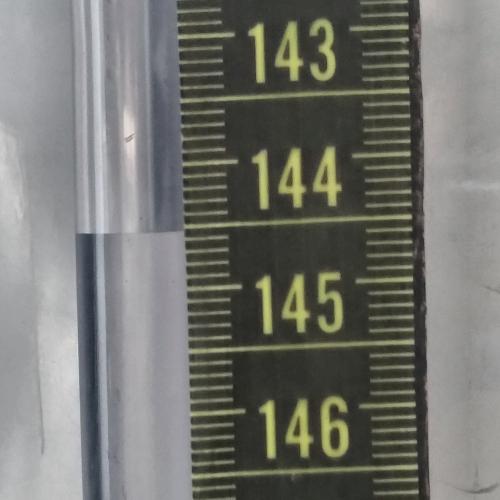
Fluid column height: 144.5 cm